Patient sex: F
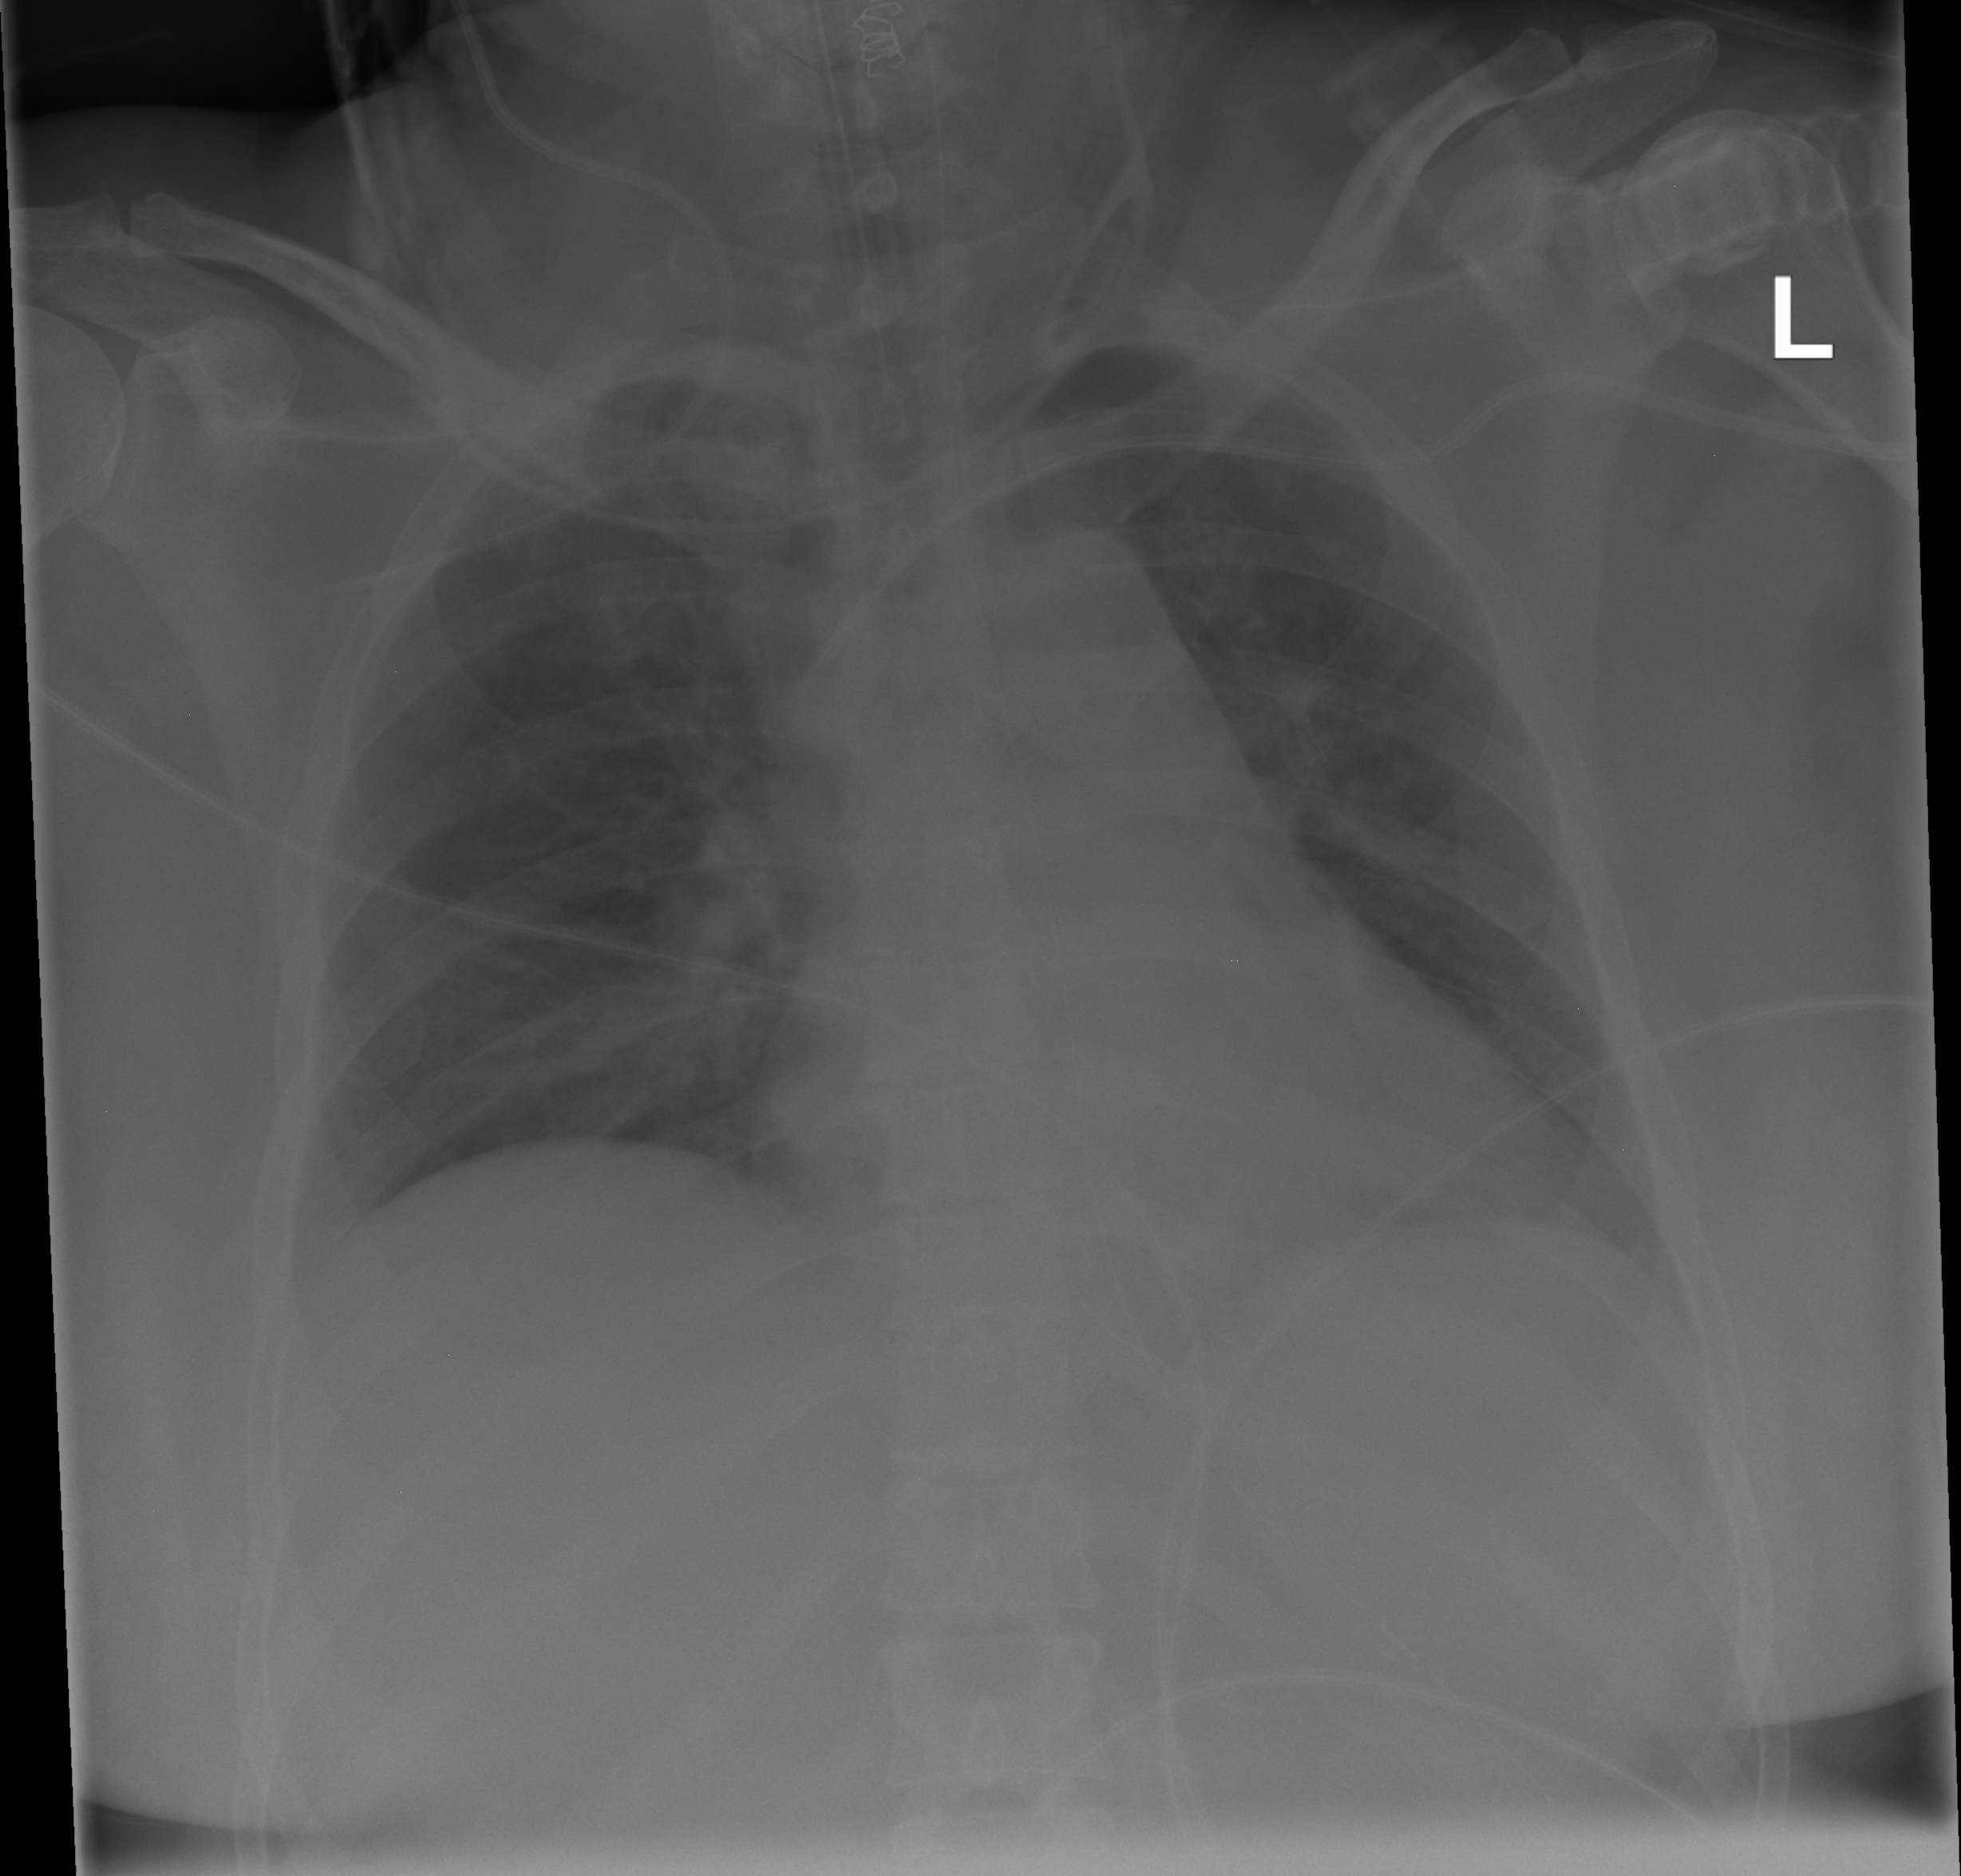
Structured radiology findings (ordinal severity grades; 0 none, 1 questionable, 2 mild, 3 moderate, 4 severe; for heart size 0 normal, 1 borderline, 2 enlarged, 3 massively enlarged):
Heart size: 2
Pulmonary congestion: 0
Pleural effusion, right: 0
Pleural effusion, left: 0
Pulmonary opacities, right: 2
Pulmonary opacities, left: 0
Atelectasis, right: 0
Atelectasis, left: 2